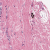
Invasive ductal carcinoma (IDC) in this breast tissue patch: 0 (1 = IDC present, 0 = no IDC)